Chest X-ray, AP view. Patient: 46 years old, sex F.
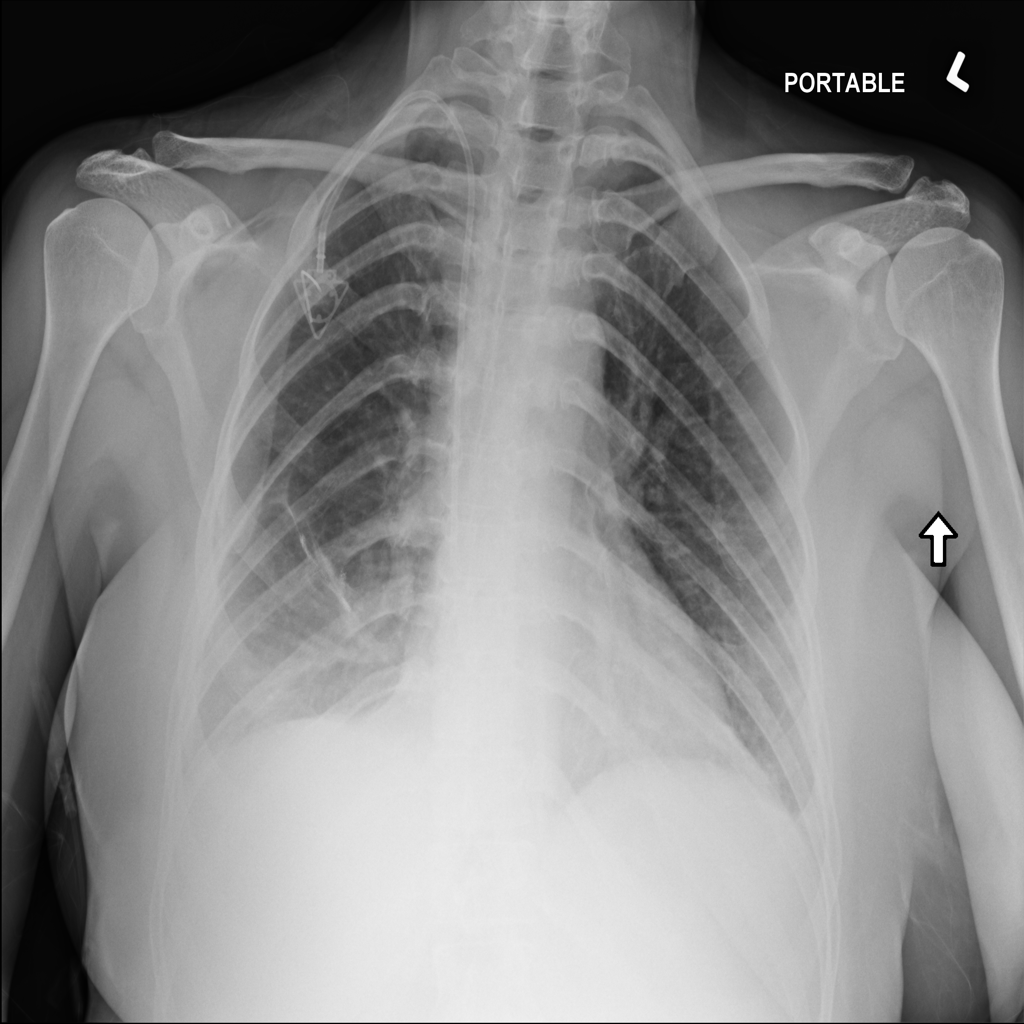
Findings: No Finding